Question: For our project we use cvs and we want share changes using patch created using eclipse with configuration in image:

The patch is like this:
'''
### Eclipse Workspace Patch 1.0
#P project2
Index: testFile2.txt
===================================================================
RCS file: testFile2.txt
diff -N testFile2.txt
--- /dev/null 1 Jan 1970 00:00:00 -0000
+++ testFile2.txt 1 Jan 1970 00:00:00 -0000
@@ -0,0 +1,5 @@
+
+xxxxxx
#P project1
Index: testFile1.txt
===================================================================
RCS file: testFile1.txt
diff -N testFile1.txt
--- /dev/null 1 Jan 1970 00:00:00 -0000
+++ testFile1.txt 1 Jan 1970 00:00:00 -0000
@@ -0,0 +1,5 @@
+
+yyyyyy
'''
Is there a command/library allows to apply this patch without eclipse?
I try 'patch' command but seems doesn't supports this patch format.
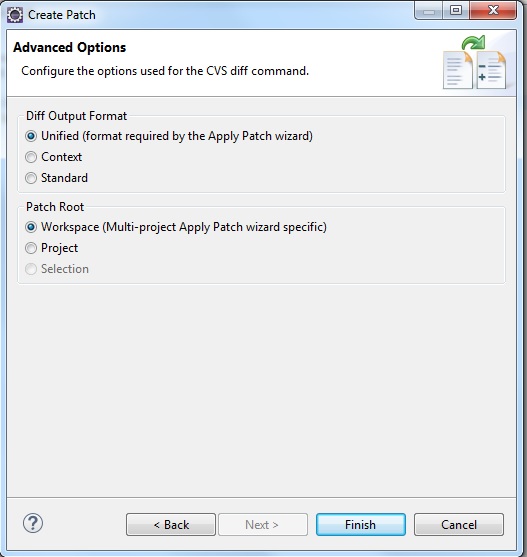
Answer: The problem has no simple solution because the format of Multi-project is not standard and only eclipse know how to apply that format.
Standard patch format doesn't know command:
'''
#P project1
'''
My workaround is:
- -

- apply patch using ant task (wrapping patch command)'''
<target name="applyPatch">
<echo message="Apply patch:${patchFileName}"/>
<echo message="workspace.home:${workspace.home}"/>
<sequential>
<local name="projectName" />
<basename property="projectName" file="${patchFileName}" suffix=".patch" />
<echo message="${projectName}"/>
<exec executable="patch">
<arg value="-d"/>
<arg value="${workspace.home}/${projectName}"/>
<arg value="-i"/>
<arg value="${patchFileName}"/>
<arg value="-p" />
<arg value="0" />
<arg value="-u" />
<arg value="-N" />
</exec>
</sequential>
</target>
'''